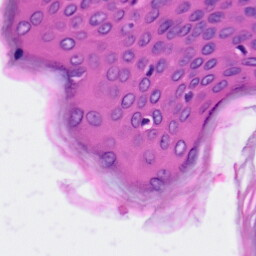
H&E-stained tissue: Skin